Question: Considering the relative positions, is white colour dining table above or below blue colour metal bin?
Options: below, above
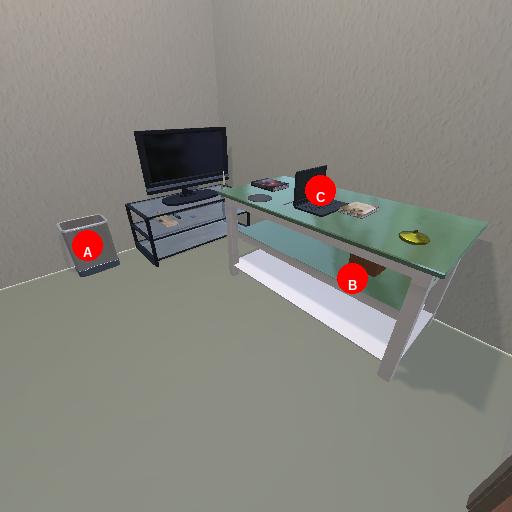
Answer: below